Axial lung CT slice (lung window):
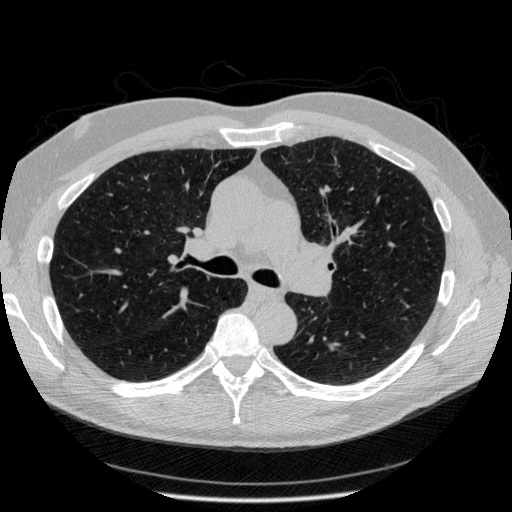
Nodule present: no